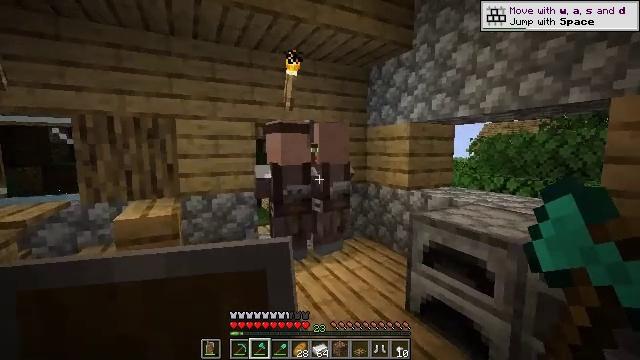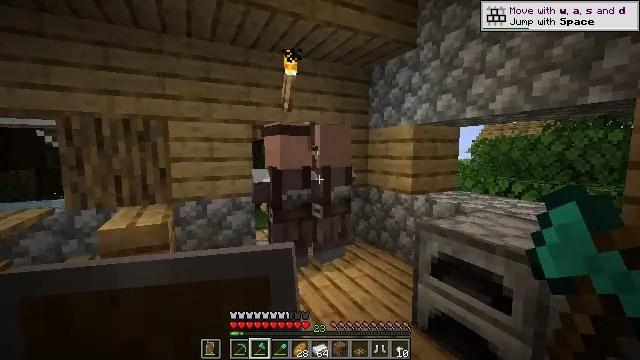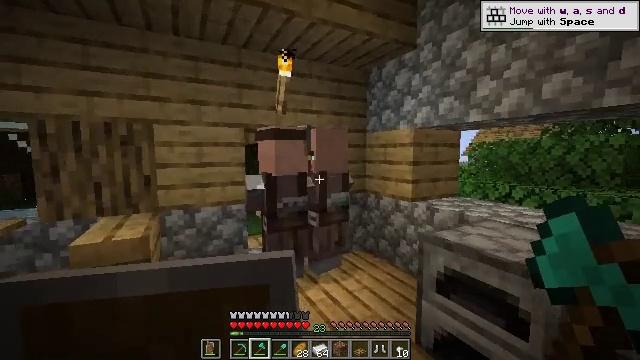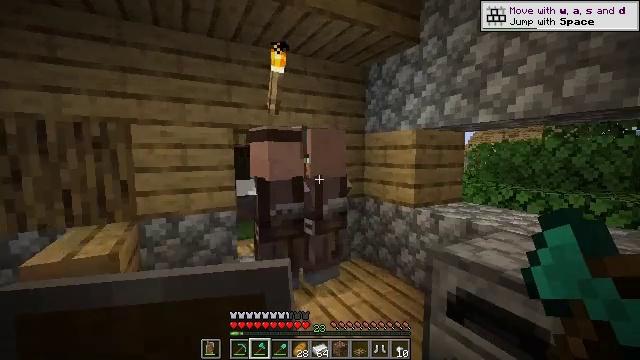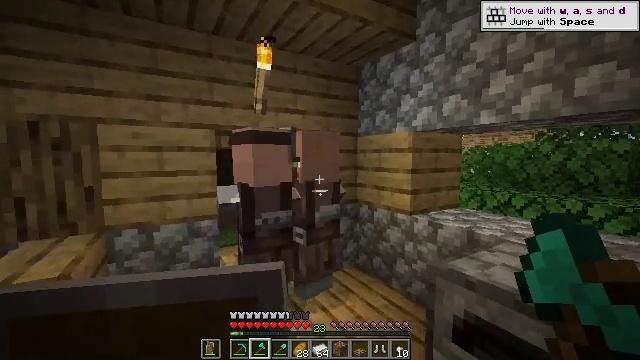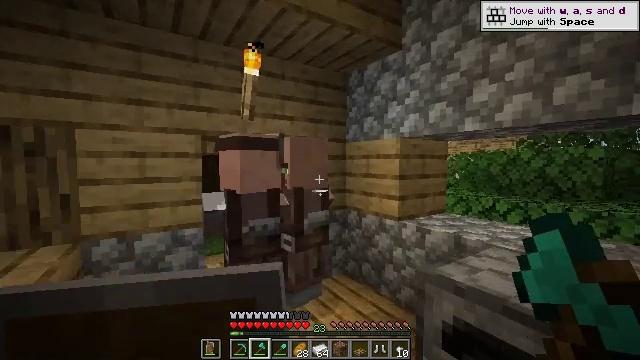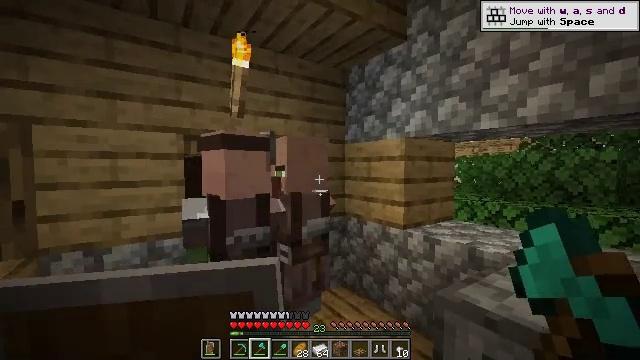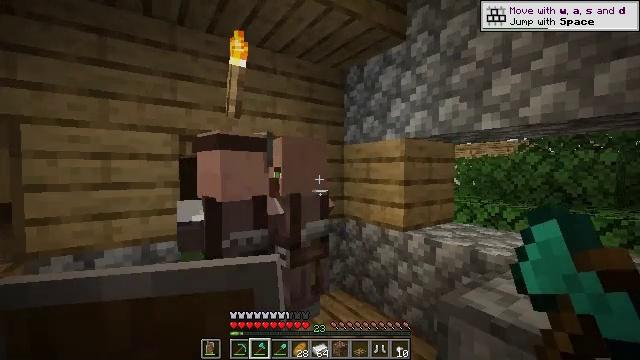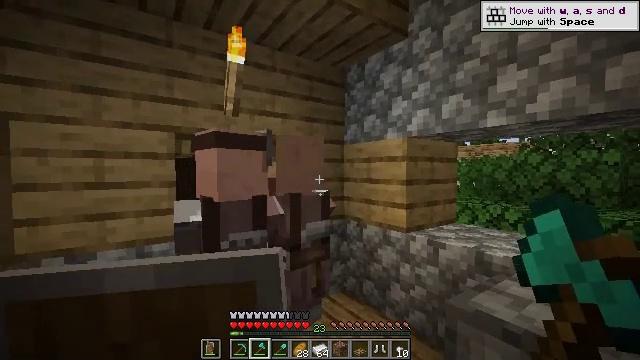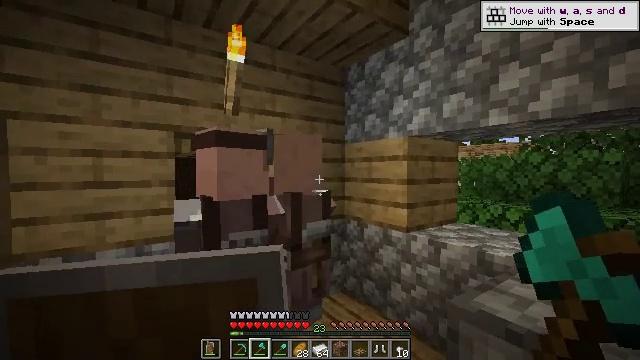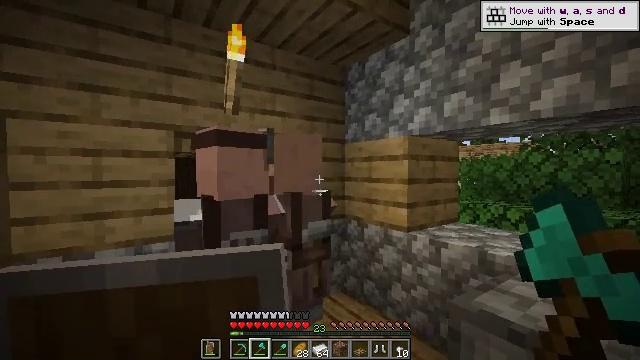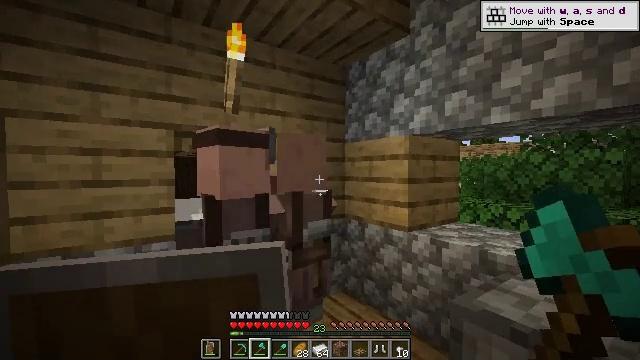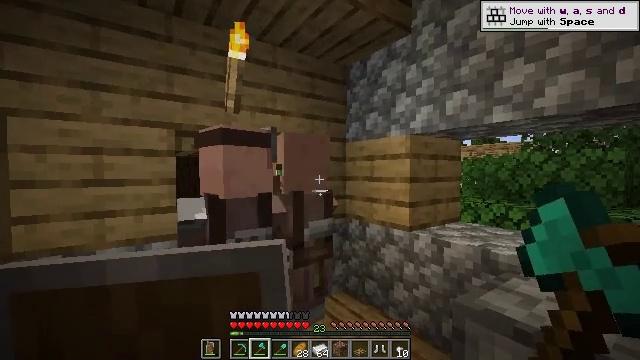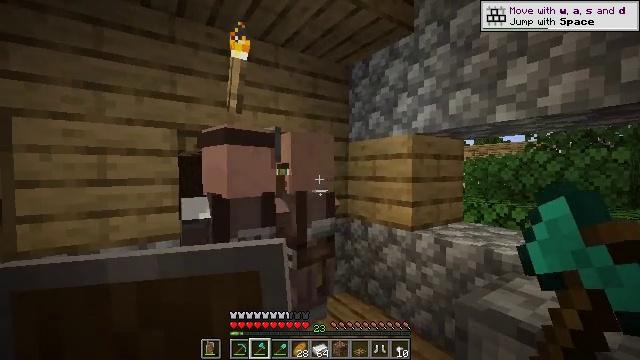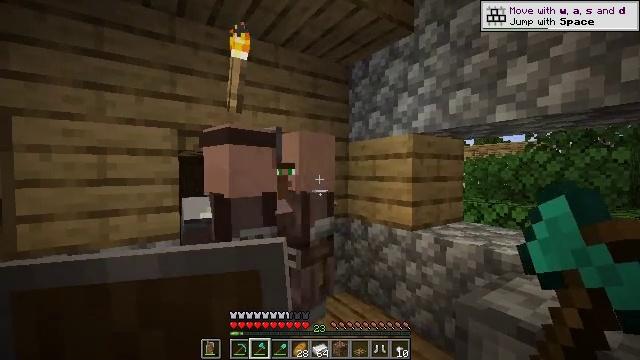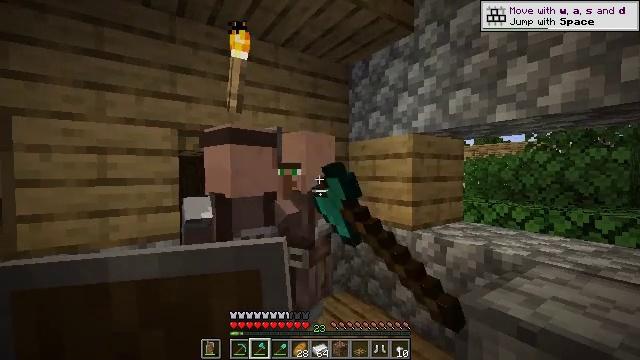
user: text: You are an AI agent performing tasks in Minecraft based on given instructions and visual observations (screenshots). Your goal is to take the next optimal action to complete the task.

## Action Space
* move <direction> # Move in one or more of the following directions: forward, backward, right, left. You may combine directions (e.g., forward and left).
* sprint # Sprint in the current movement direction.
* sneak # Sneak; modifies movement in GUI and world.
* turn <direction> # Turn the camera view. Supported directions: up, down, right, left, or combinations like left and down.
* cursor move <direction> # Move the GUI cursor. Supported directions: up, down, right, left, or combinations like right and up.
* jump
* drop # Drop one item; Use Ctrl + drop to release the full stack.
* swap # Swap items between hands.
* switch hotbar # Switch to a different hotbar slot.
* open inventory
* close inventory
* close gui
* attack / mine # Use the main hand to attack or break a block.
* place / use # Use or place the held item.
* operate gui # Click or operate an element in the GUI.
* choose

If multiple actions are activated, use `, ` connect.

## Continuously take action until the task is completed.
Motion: motion action
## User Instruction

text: craft item air
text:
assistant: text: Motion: move forward
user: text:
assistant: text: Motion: move forward
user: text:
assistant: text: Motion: move forward
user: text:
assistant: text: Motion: move forward, turn right
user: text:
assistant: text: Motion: move forward, turn right and up
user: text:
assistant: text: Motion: no_op
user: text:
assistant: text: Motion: no_op
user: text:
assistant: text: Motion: no_op
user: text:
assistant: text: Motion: no_op
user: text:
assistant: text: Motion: no_op
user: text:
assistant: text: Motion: no_op
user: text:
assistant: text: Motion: no_op
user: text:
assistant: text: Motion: no_op
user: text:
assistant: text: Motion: use / place
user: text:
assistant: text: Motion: use / place
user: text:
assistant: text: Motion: use / place
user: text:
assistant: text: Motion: use / place
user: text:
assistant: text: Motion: no_op
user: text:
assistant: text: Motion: open gui
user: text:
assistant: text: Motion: cursor move left
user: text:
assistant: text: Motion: no_op
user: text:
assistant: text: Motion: no_op
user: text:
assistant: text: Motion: no_op
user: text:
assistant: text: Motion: no_op
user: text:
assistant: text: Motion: no_op
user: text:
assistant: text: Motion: no_op
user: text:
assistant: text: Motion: cursor move left
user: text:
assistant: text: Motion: cursor move left
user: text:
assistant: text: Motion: sneak, cursor move left
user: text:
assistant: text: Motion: sneak, cursor move left